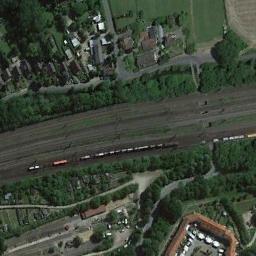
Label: railway